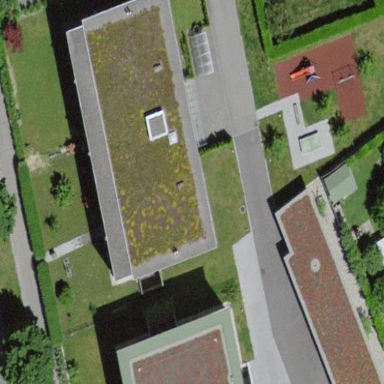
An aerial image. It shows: Apartment building with flat roof.